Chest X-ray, PA view. Patient: 89 years old, sex M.
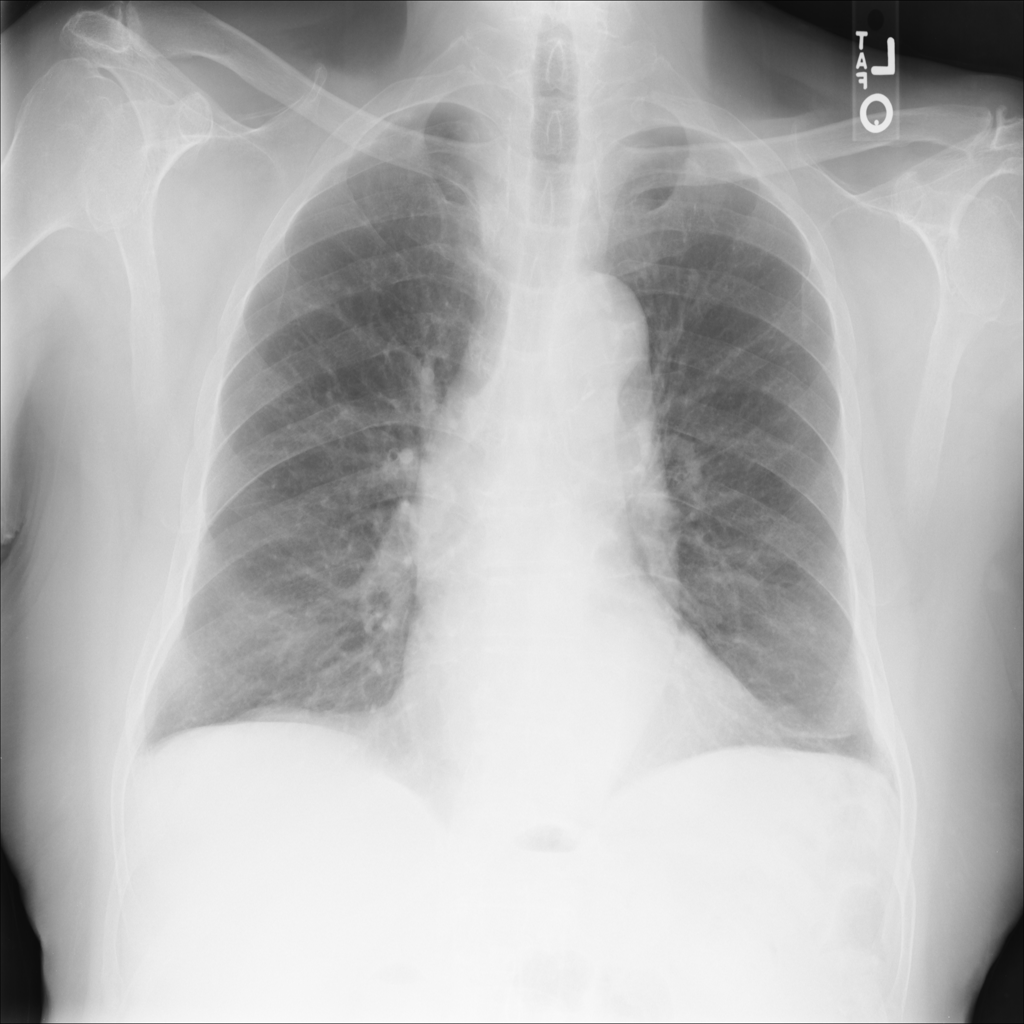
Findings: No Finding